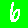
Digit: 6